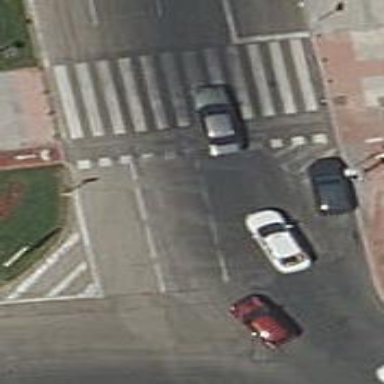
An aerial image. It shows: Uncontrolled zebra crossing on the road.